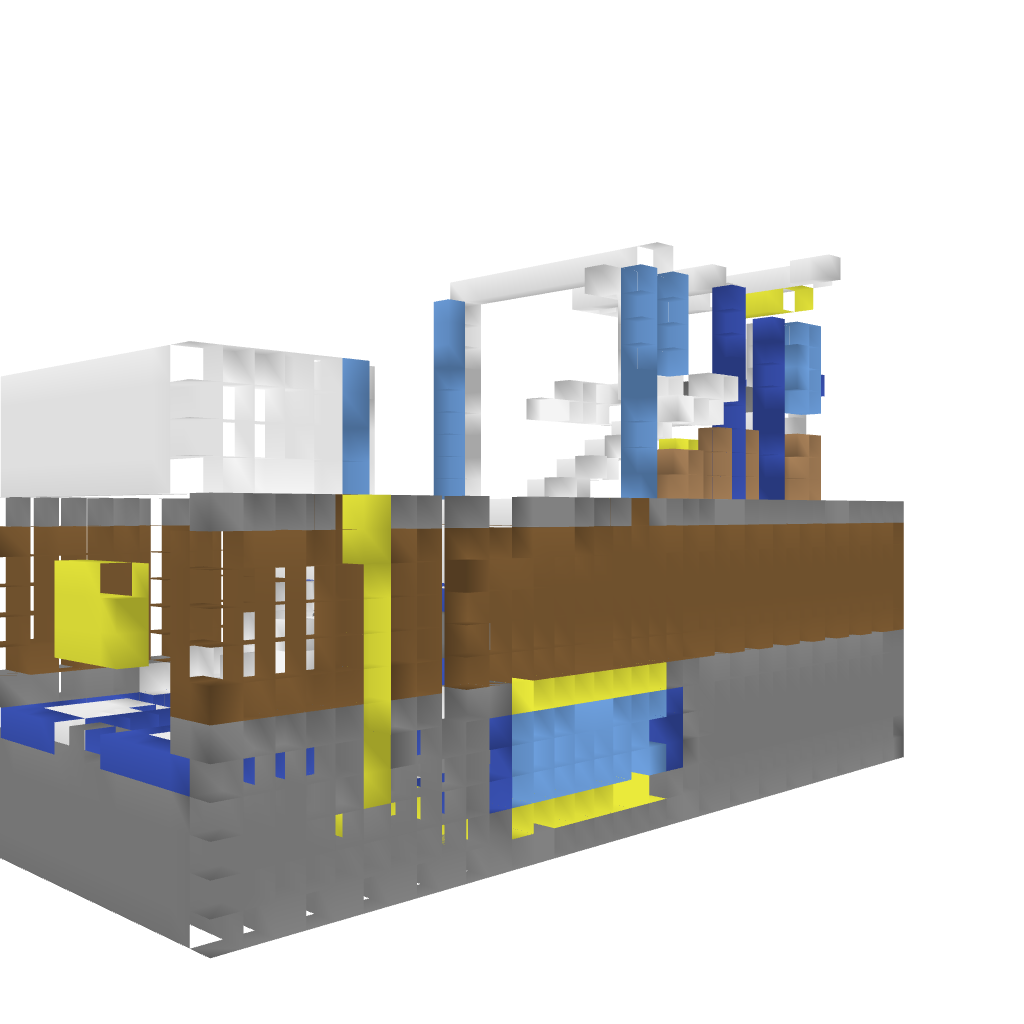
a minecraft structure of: medium modern house bad low quality